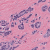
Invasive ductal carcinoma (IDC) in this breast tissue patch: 1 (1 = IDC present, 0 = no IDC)